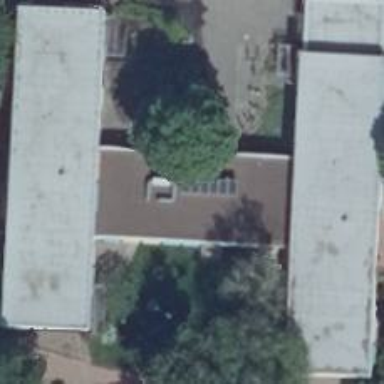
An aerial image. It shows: Kindergarten building.